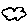
Label: cloud